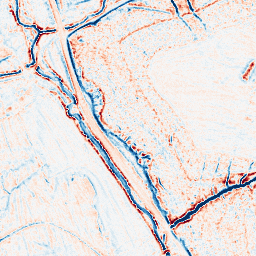
Category: edge_preserving
Decomposition family: bilateral
Decomposition parameters: d: 9
sigma_color: 25
sigma_space: 75
Upsampling method: sinc_hamming
Upsampling parameters: scale: 4
kernel_size: 16
Upsampling scale: 4